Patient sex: M
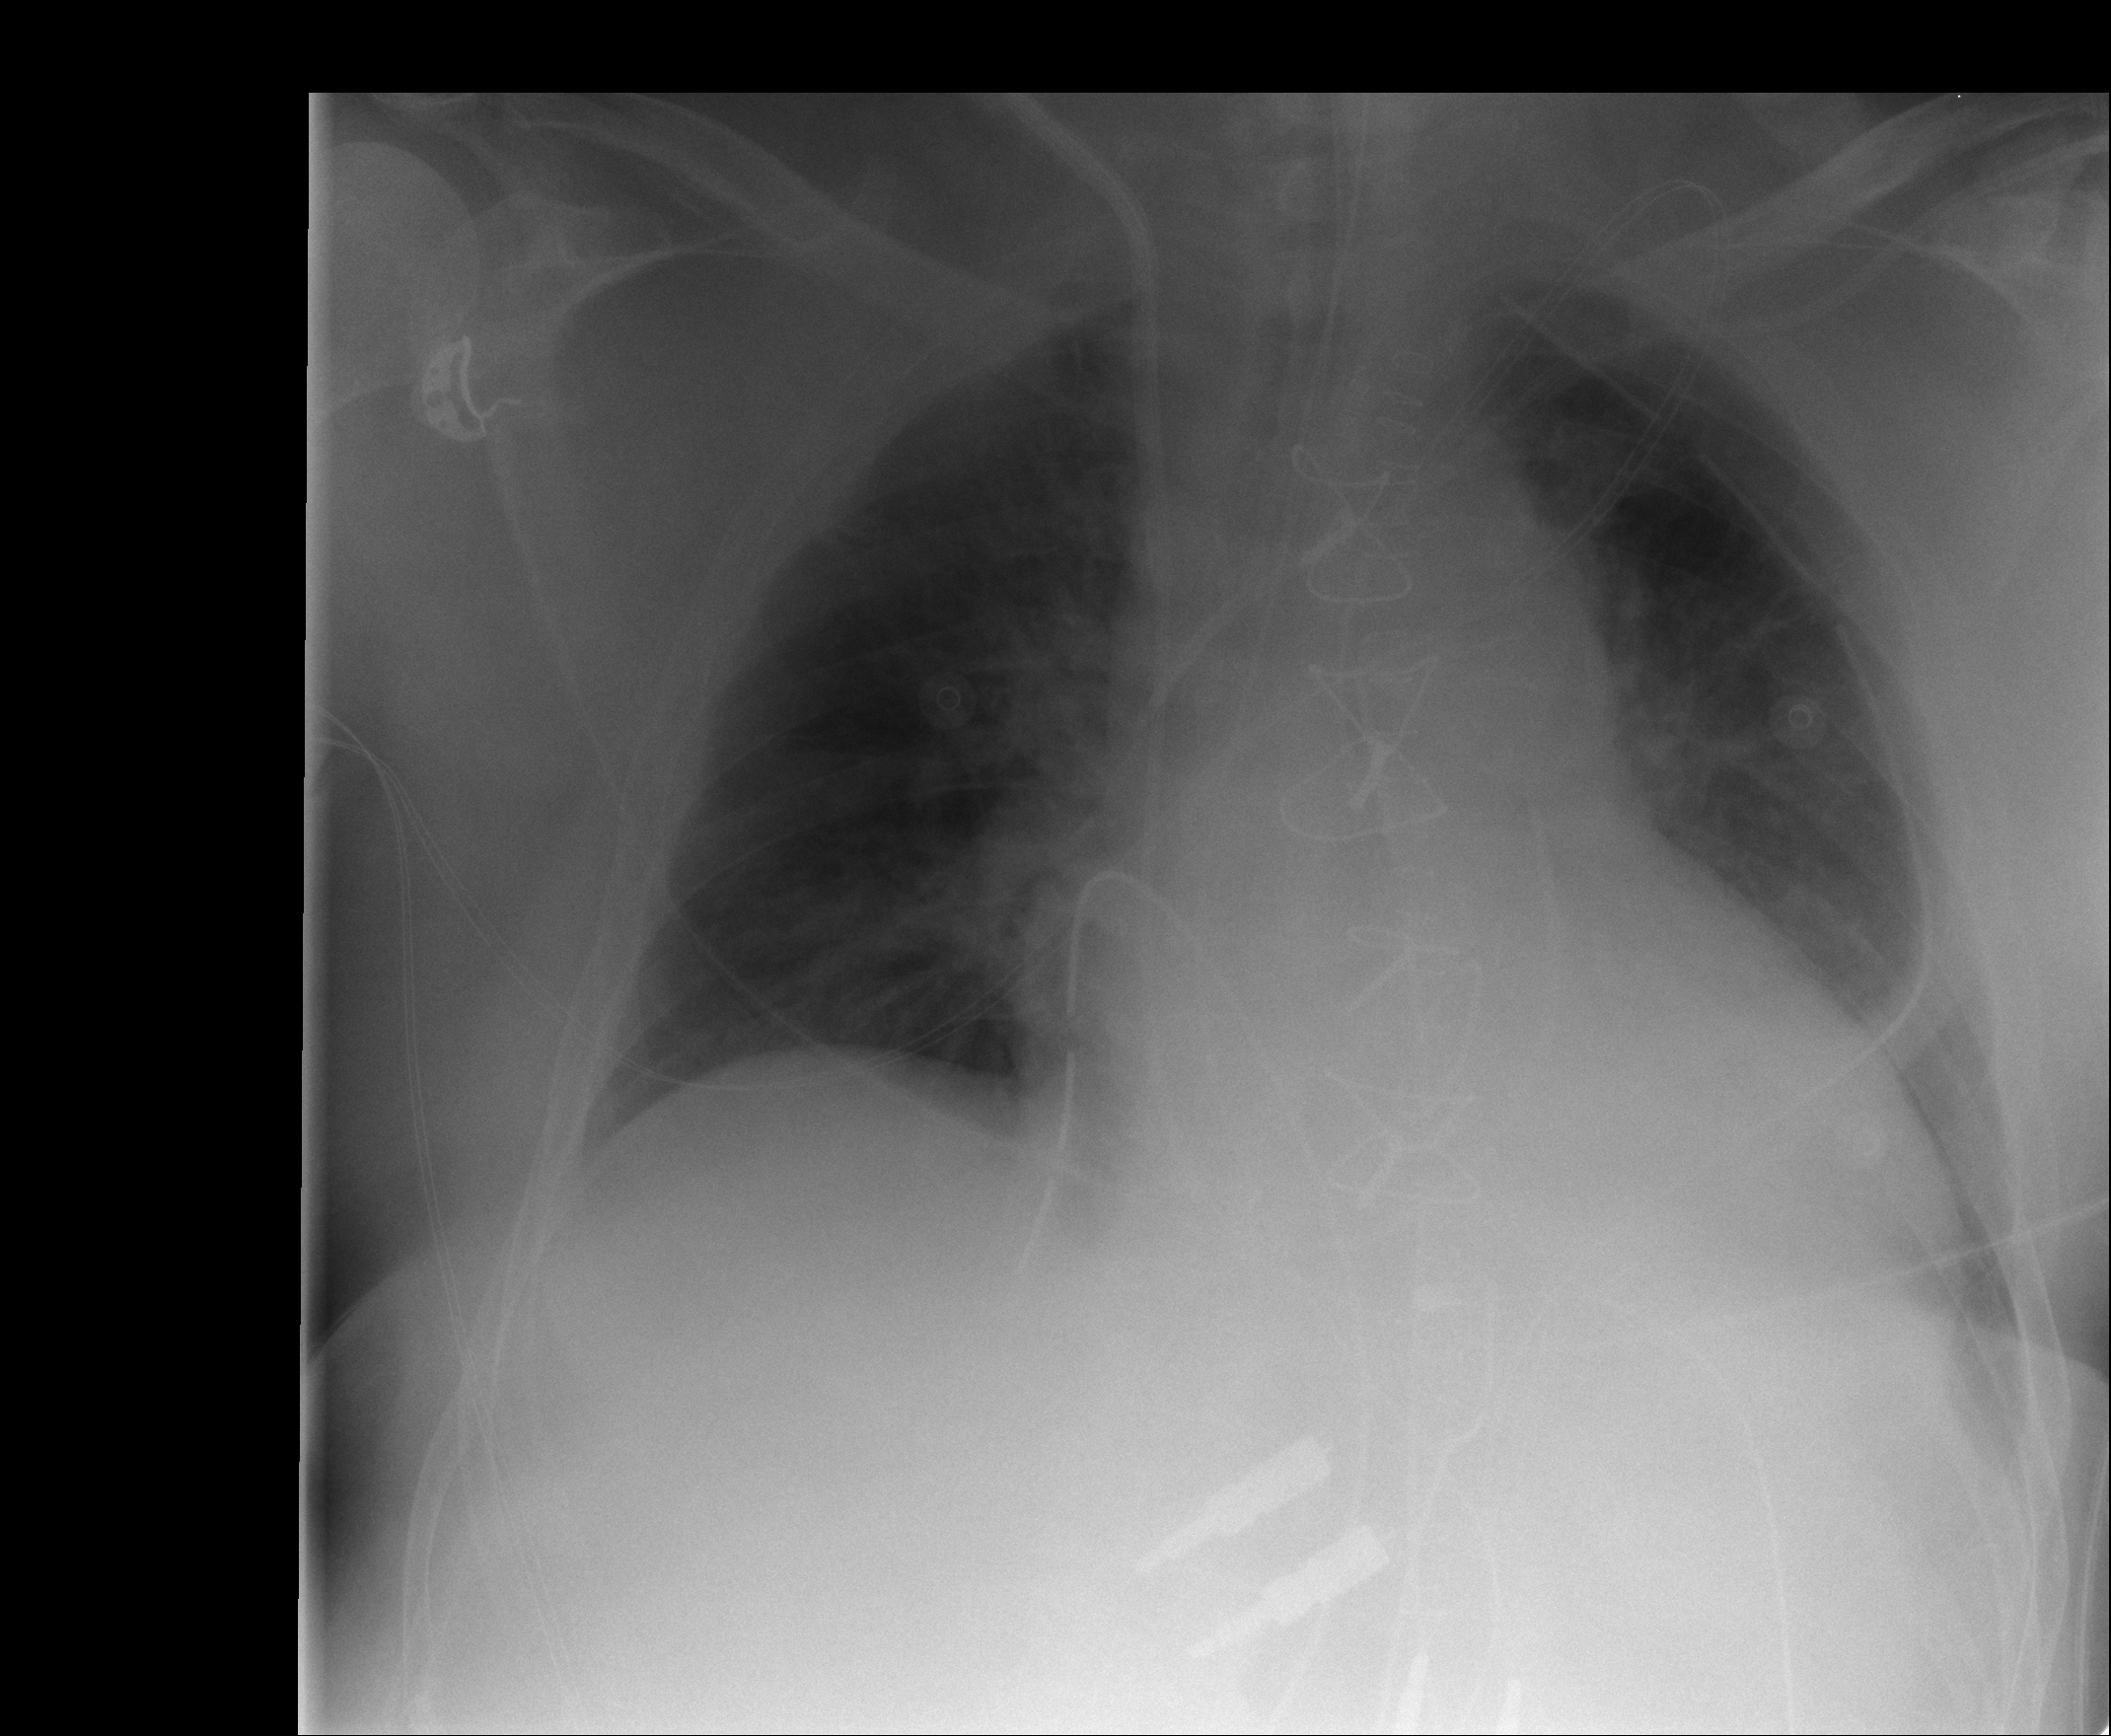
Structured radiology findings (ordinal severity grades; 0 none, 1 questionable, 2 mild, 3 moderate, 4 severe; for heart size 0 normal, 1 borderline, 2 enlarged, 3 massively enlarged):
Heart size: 2
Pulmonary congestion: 3
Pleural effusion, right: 0
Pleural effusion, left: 0
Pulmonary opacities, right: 2
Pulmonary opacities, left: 2
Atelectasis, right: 2
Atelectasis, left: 2